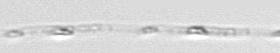
Label: Leptocylindrus